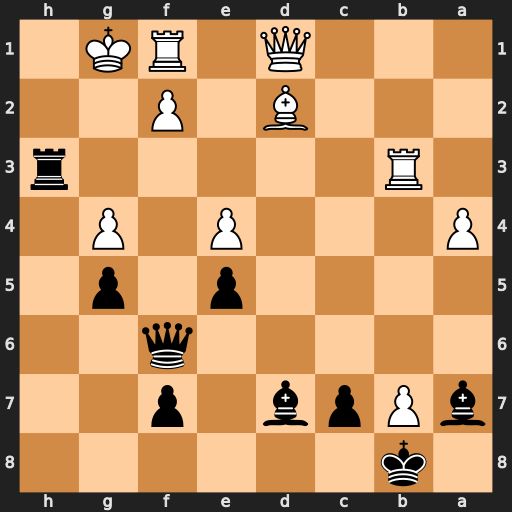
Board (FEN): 1k6/bPpb1p2/5q2/4p1p1/P3P1P1/1R5r/3B1P2/3Q1RK1
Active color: b
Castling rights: -
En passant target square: -
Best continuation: Bxa4 Be3 Bxe3 Rxe3 Bxd1